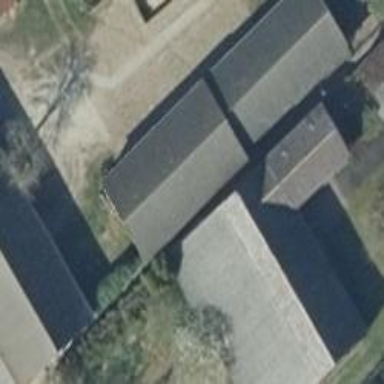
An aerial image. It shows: Building with gabled roof oriented along its length.